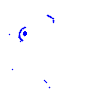
Particle: electron